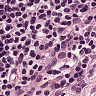
Metastatic tissue present: no